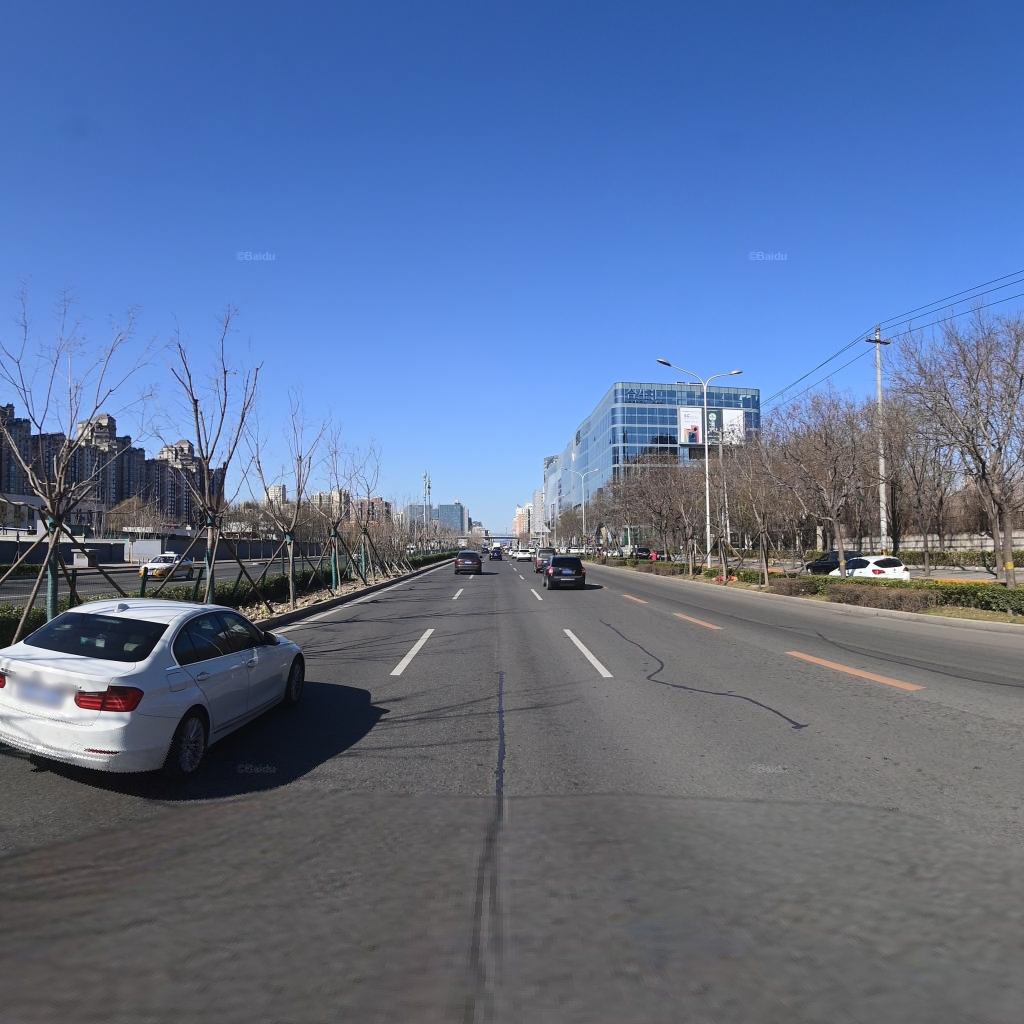
Region: Chaoyang
Road damage annotations: longitudinal patch, longitudinal patch, longitudinal patch